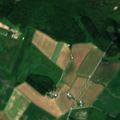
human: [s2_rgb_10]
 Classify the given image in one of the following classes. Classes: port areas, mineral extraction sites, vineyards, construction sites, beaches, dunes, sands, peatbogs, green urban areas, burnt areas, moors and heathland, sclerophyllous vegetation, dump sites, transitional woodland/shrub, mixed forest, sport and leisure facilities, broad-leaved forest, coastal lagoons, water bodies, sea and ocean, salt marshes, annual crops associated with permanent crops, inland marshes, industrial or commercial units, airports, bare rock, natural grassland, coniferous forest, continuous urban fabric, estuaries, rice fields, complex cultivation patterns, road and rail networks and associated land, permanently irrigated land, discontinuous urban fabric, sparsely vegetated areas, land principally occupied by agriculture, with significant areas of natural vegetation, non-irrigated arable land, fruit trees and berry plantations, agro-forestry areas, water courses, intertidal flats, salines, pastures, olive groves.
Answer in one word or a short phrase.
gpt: non-irrigated arable land, coniferous forest, mixed forest